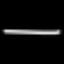
Label: line